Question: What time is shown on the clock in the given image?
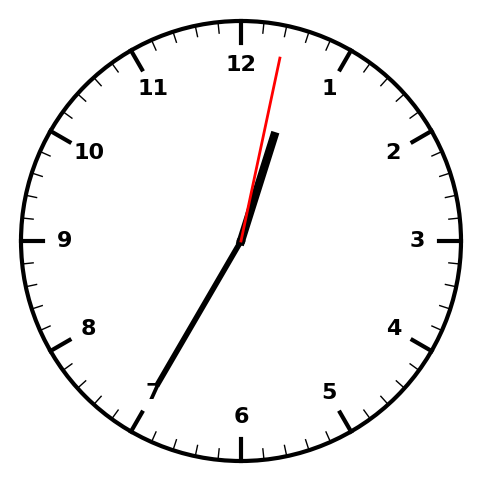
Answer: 12:35:02